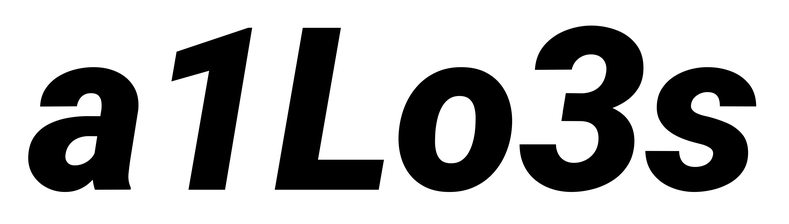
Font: Roboto-Italic_Black_Italic